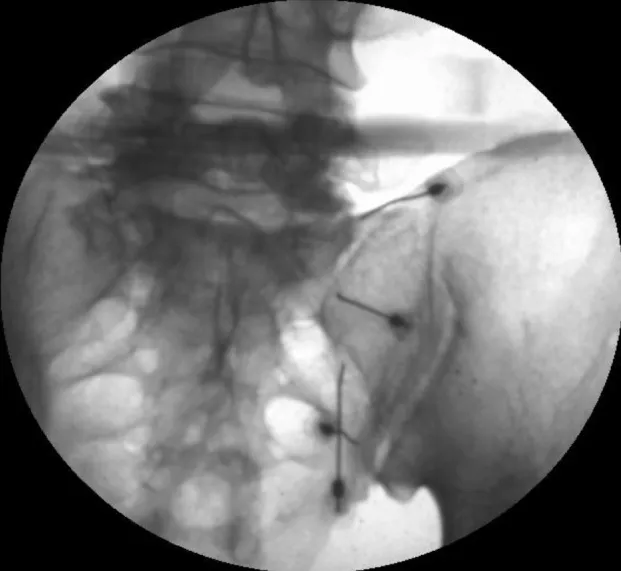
RF Needles Inserted at ala of the Sacrum and Lateral to S1, S2 Foramen, Other Needles Were Placed Similarly.
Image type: radiology (x_ray)